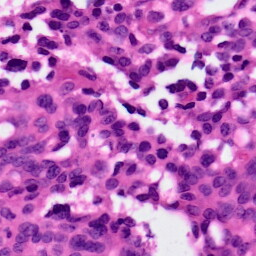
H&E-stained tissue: Ovarian